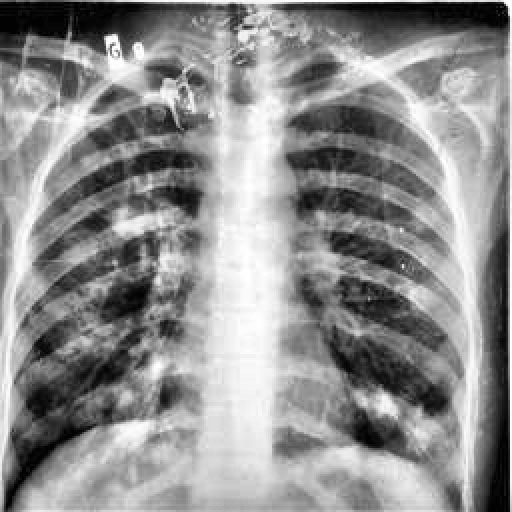
Finding: TUBERCULOSIS